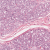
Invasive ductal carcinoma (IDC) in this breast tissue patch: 0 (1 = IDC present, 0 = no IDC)